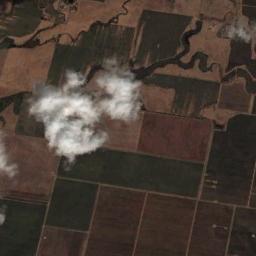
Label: cloud